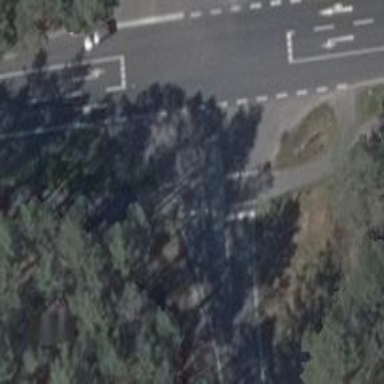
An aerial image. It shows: Secondary road with asphalt surface.